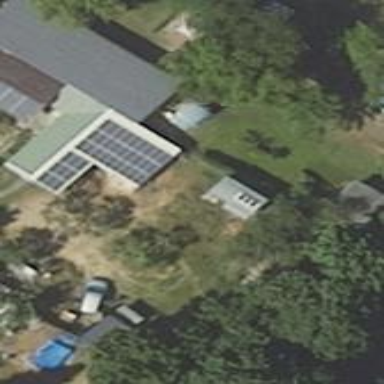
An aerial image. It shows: Shed.